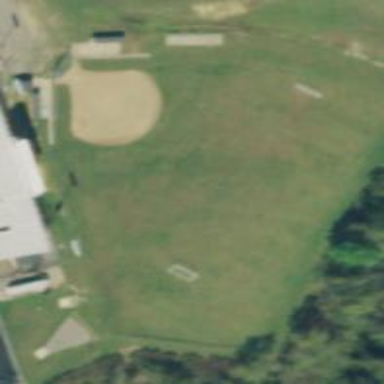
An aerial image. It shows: Grassy baseball pitch for leisure sports.